The image folds the raw vibration samples of a bearing signal into a 2-D grayscale square (signal-to-image encoding). Determine the bearing's health state. Answer with exactly one of: normal, inner_race, outer_race, ball.
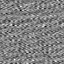
Answer: outer_race